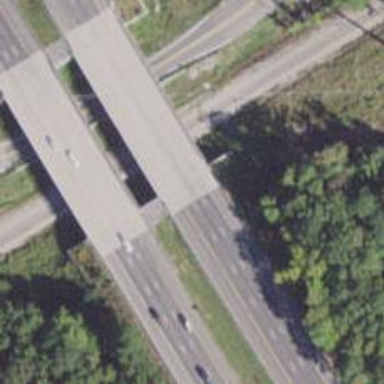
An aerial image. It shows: Motorway.